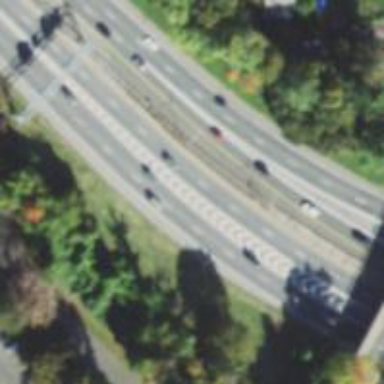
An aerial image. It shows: Asphalt motorway.